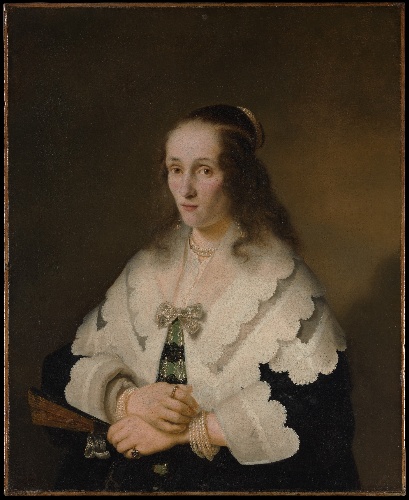
Title: Portrait of a Woman
Artist: Ferdinand Bol
Artist bio: Dutch, Dordrecht 1616–1680 Amsterdam
Date: 1642
Object type: Painting
Classification: Paintings
Medium: Oil on canvas
Dimensions: 34 3/8 x 28 in. (87.3 x 71.1 cm)
Department: European Paintings
Credit line: Theodore M. Davis Collection, Bequest of Theodore M. Davis, 1915
Accession year: 1930
Repository: Metropolitan Museum of Art, New York, NY
Tags: Portraits|Women